Question: I have big horizontal strip image in photoshop which is made of lots of smaller elements. The background is transparent and the strip goes from smaller elements (left) to bigger elements (right). My goal is to make this strip interactive to mouse events.
Each element is some kind of polygonal image which is trimmed left and right and then exported as a png. It is then imported into a canvas.
The problem is that I can put them side by side but since they are not rectangles I need a way to calculate the offset made up by the transparent pixels on each side of each element to make them stick together correctly... I am using to get a precise hitarea for each element... So maybe there is a way to do it automatically with kineticjs,or there is some kind of operation I could do using each image data?
My problem illustrated:

Any ideas?
Also I am doing this simply because I would prefer precise mouseOver bounding box on each item (rather than a simple rectangle) and would rather avoid the solution to calculate each offset manually... But maybe that's not worth it?!
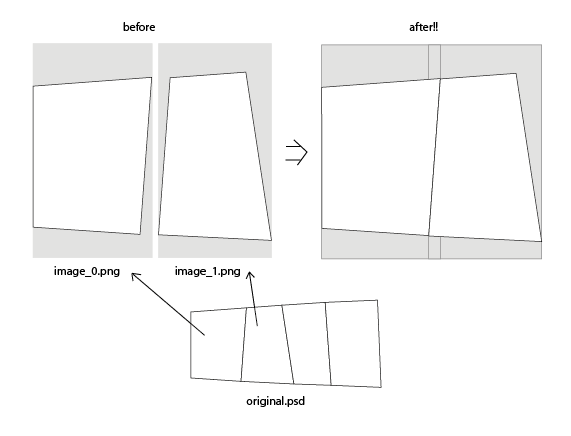
Answer: Ok, so you have yourself a custom shape you want to use, here is a tutorial for that: <URL>. Then you test if the right vertical line of shape one crosses with the left vertical line of shape two, if they do, then set the coordinates of the images to be the same coordinate.
<URL>
'''
line1 = ax + b ..... line2 = cx+d //see possible tests
if(...intersection test...){ // or just test if some coordinate is left of some other coordinate
shape2.setX(shape1.getX()+shape1.getWidth()); //account for image width, so they don't overlap
shape2.setY(shape1.getY()) // no need to account for height
}
'''
UPDATE: This is a very rough solution to the workings of the problem. The next step would be to do more fine tuning dependent on each image.
<URL>